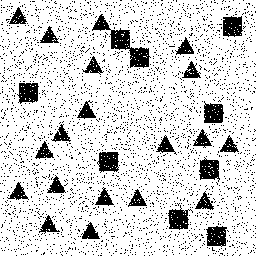
Squares: 9
Triangles: 19
Stars: 0
Total shapes: 28